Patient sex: F
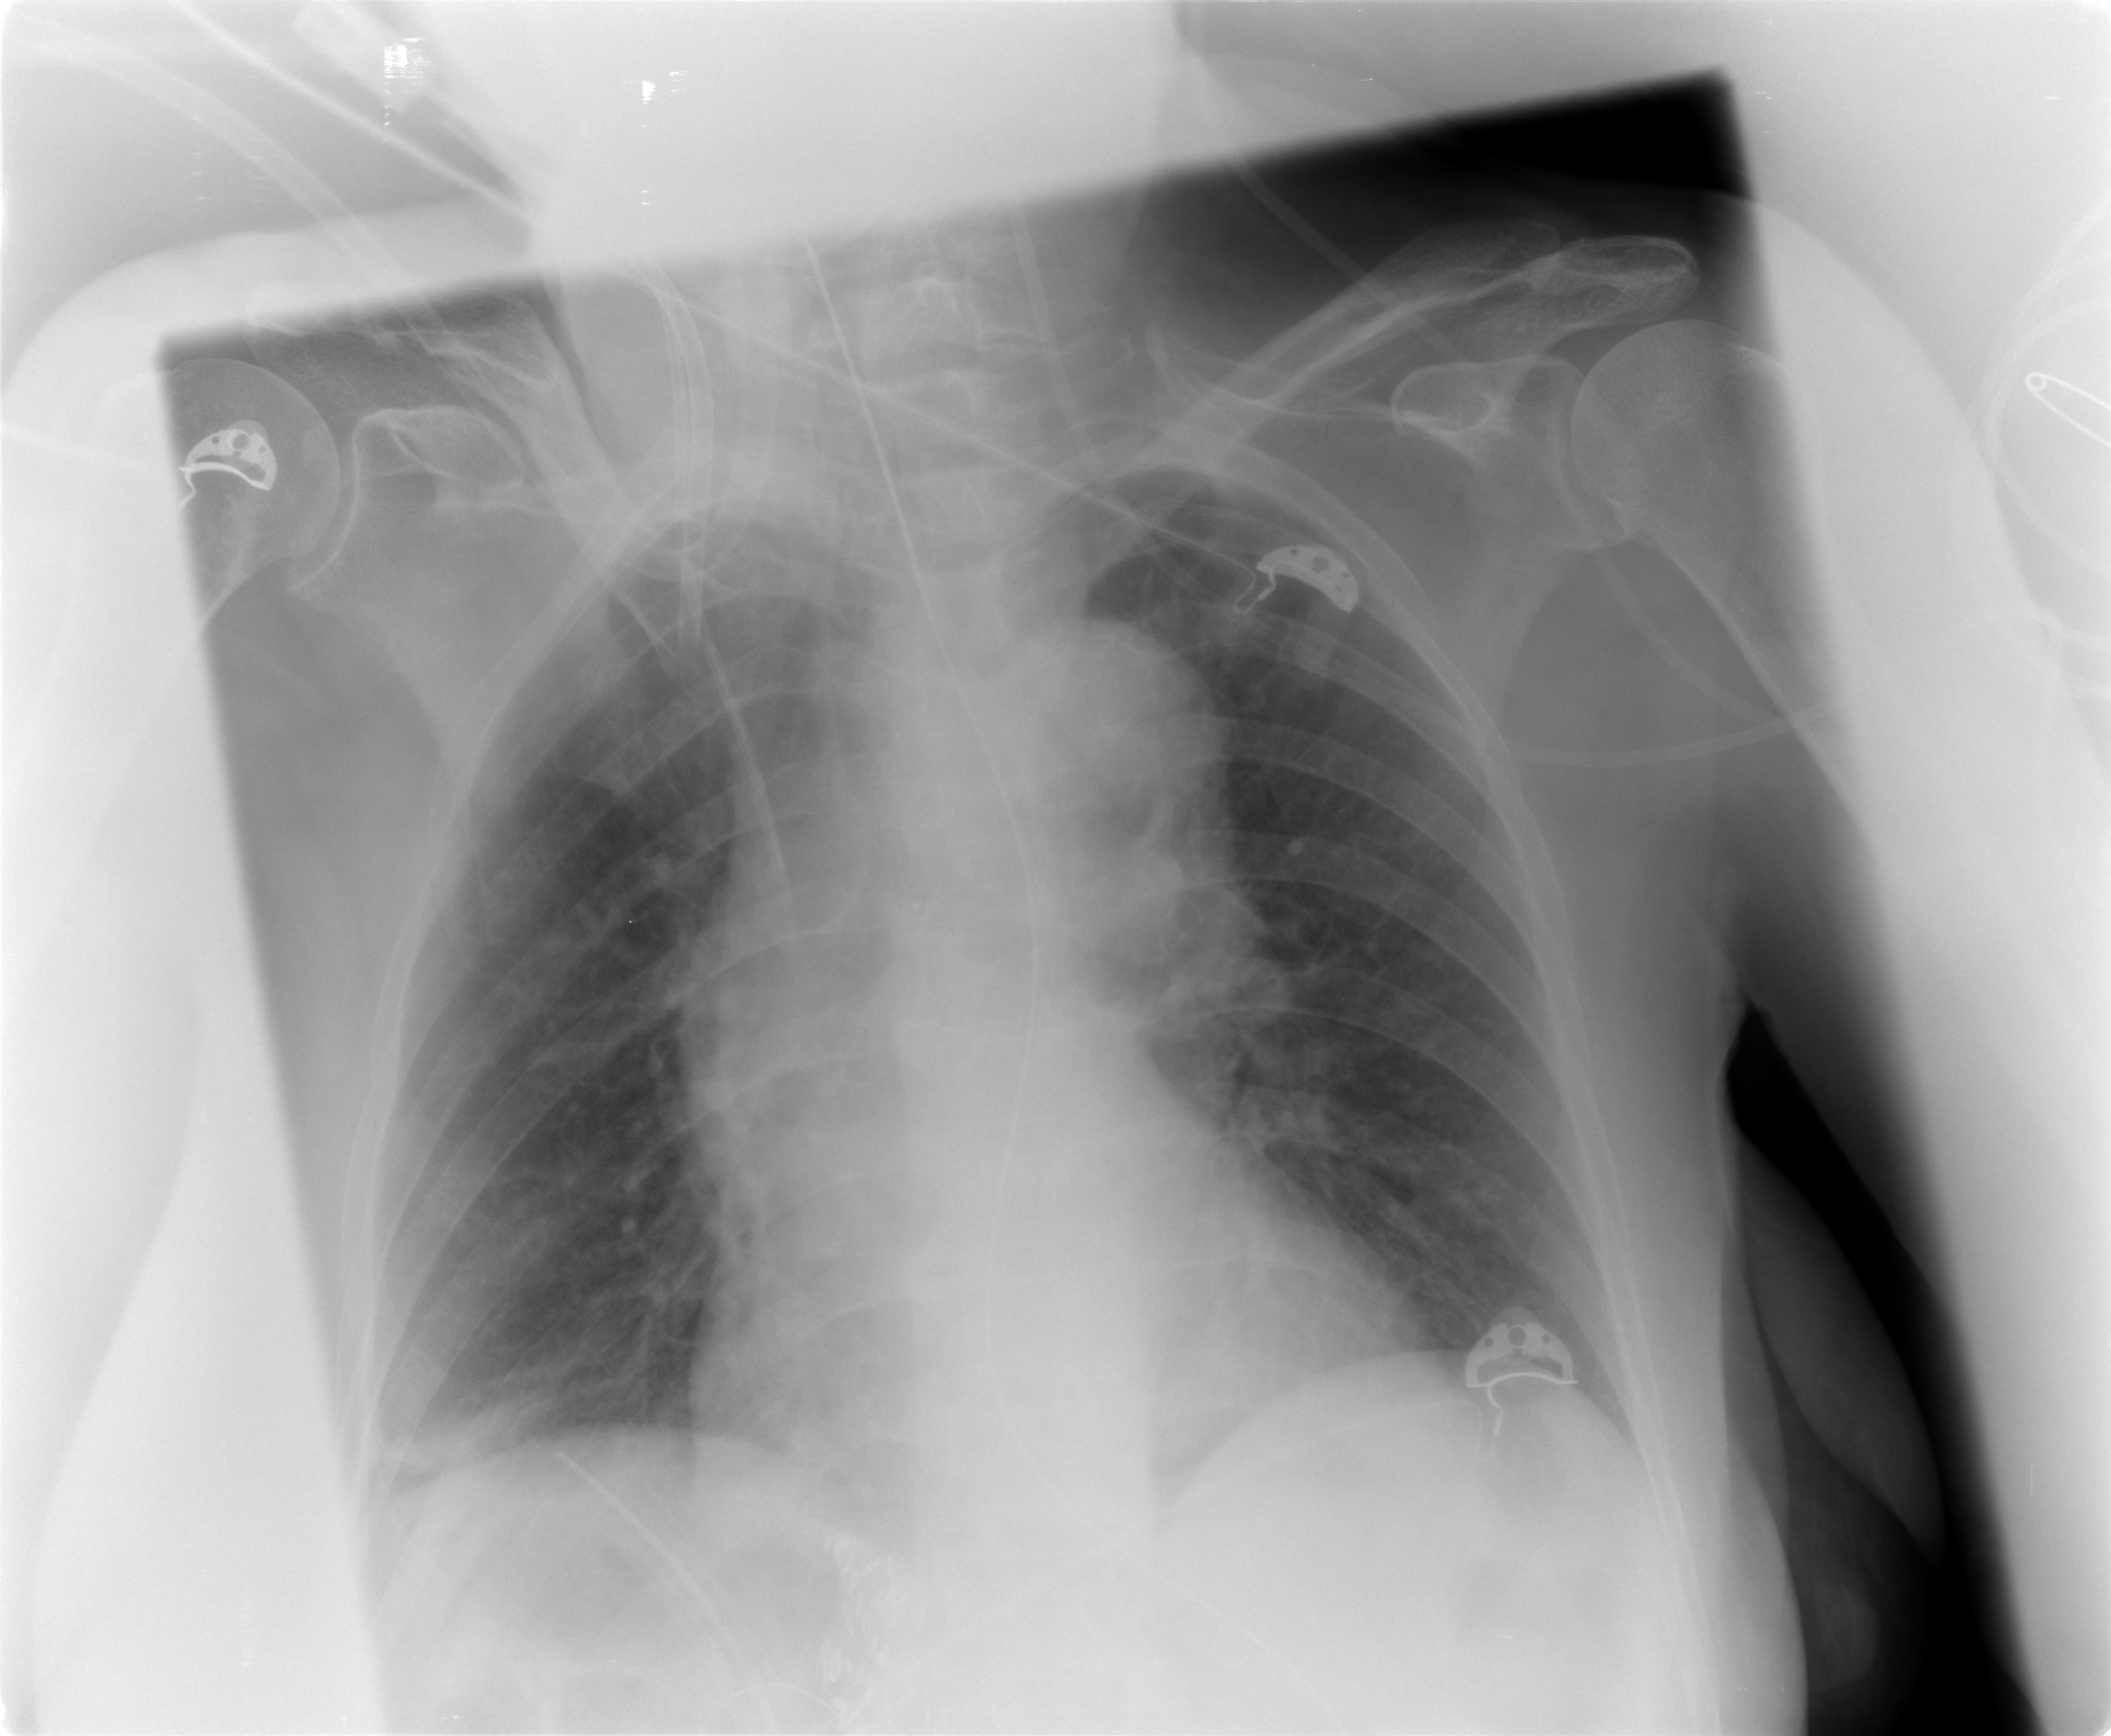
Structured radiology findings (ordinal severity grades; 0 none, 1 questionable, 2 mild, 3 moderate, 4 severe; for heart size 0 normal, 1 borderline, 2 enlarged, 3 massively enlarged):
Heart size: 0
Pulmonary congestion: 0
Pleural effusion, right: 0
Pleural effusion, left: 0
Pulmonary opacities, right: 0
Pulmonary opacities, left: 0
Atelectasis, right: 2
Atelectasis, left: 0